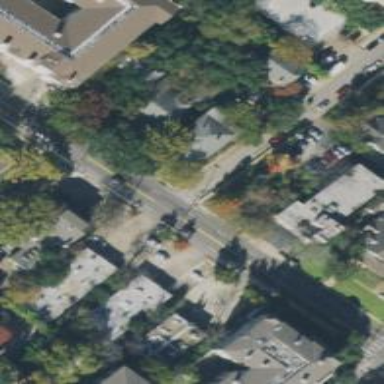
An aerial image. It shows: Secondary road with separate sidewalk.